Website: ulta-beauty
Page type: customer-info-address
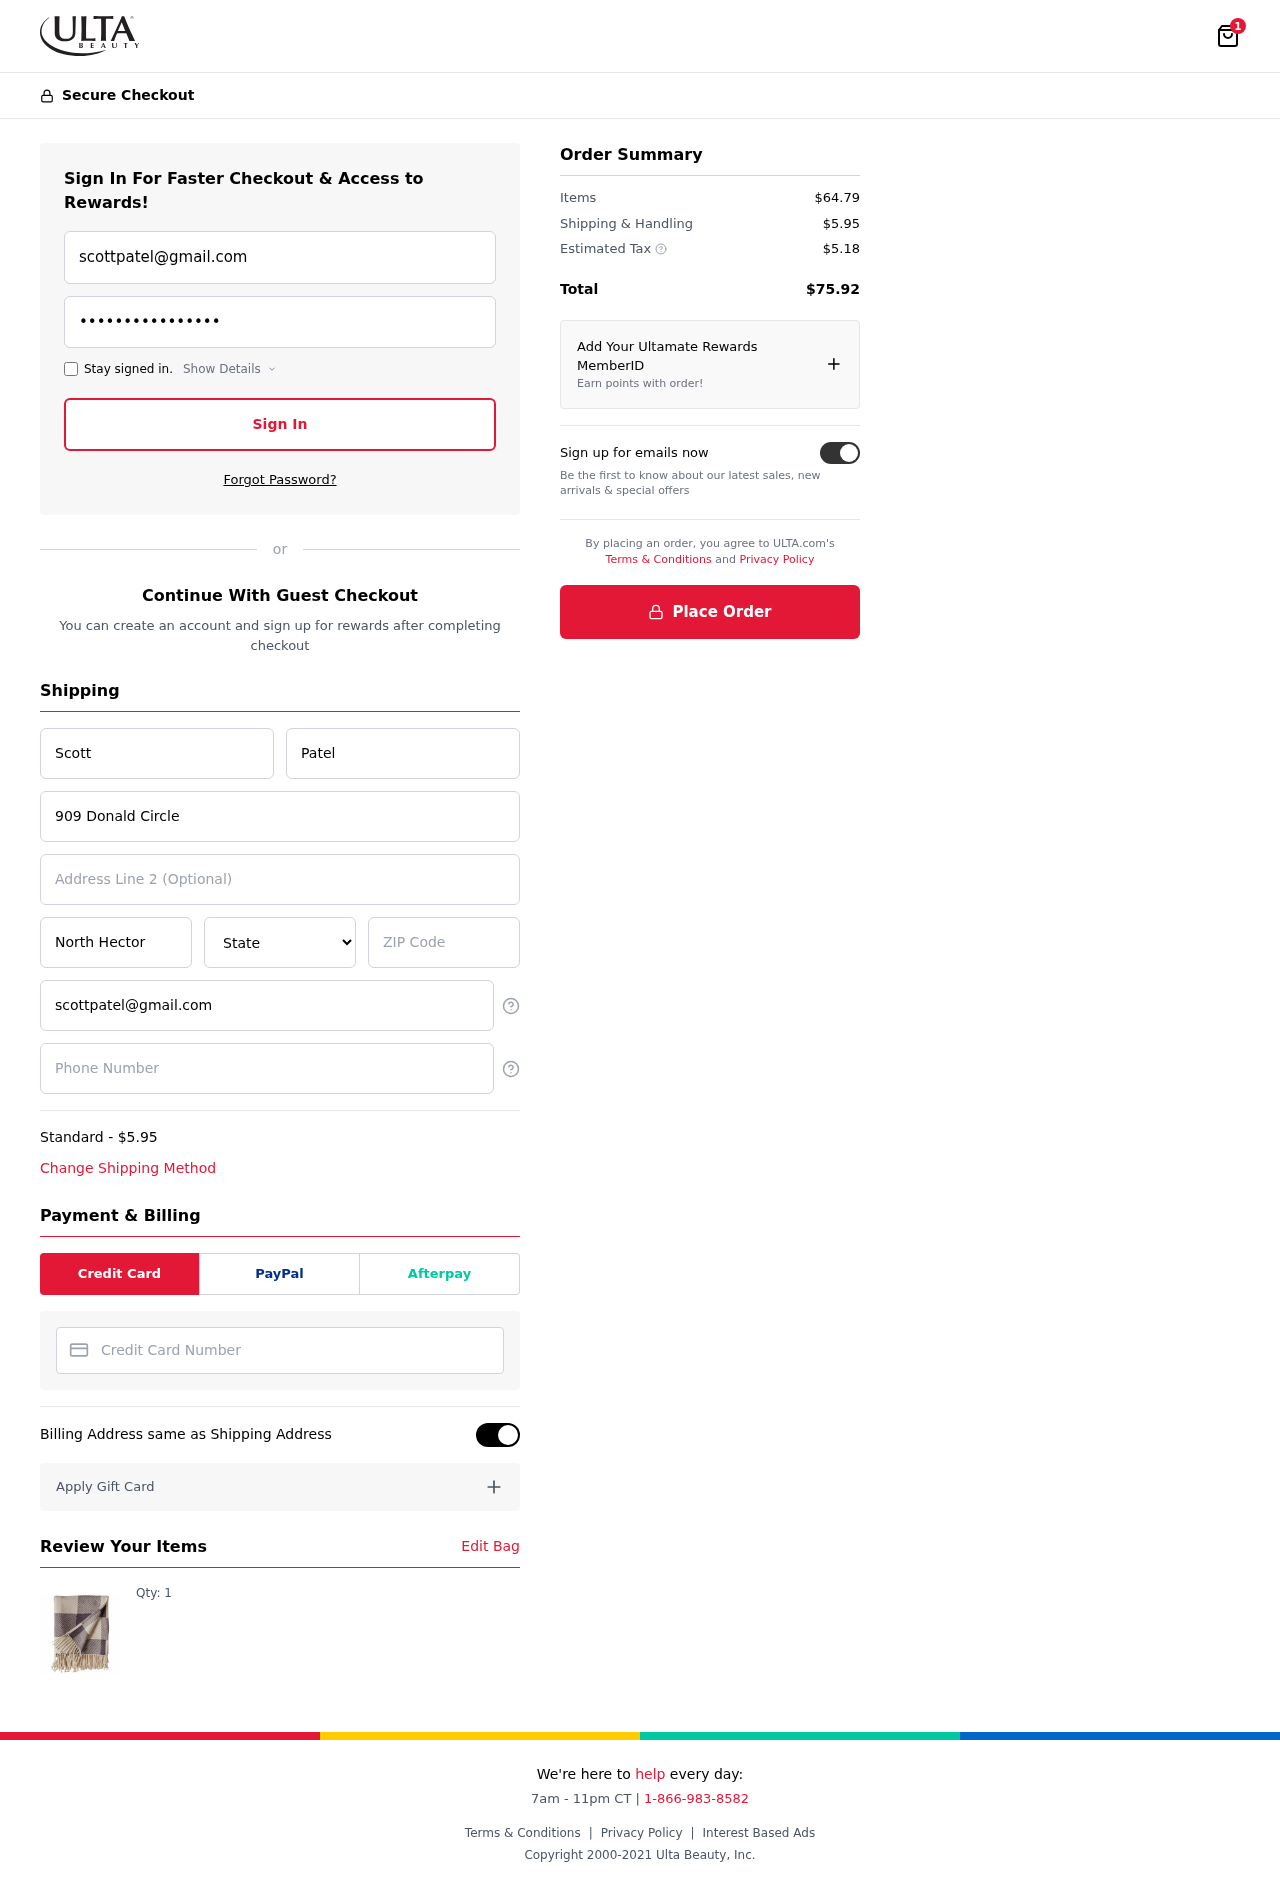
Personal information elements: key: PII_CARD_NUMBER
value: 2384 3877 0949 4101
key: PII_CITY
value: North Hector
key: PII_EMAIL
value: scottpatel@gmail.com
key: PII_FIRSTNAME
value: Scott
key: PII_LASTNAME
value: Patel
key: PII_PHONE
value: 5476016350
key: PII_POSTCODE
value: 61506
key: PII_STATE
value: Washington
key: PII_STREET
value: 909 Donald Circle
Product elements: key: PRODUCT1_QUANTITY
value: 1
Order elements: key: ORDER_NUM_ITEMS
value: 1
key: ORDER_SHIPPING_COST
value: $5.95
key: ORDER_ITEMS_TOTAL
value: $64.79
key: ORDER_SHIPPING_COST2
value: $5.95
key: ORDER_TAX
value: $5.18
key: ORDER_TOTAL
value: $75.92